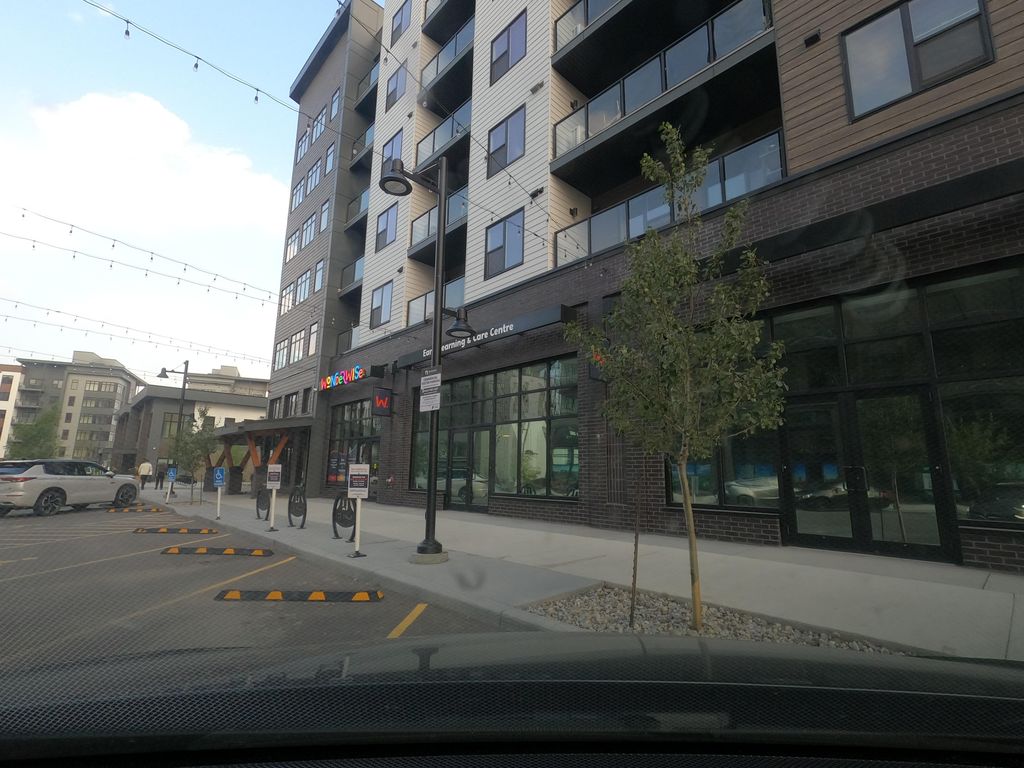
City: calgary